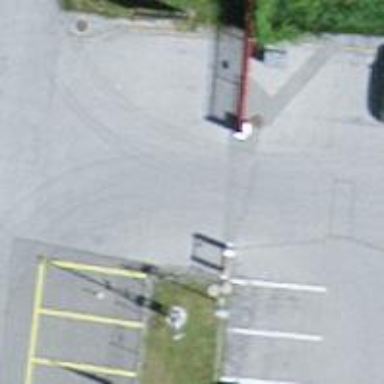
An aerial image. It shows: Gate.